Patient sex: F
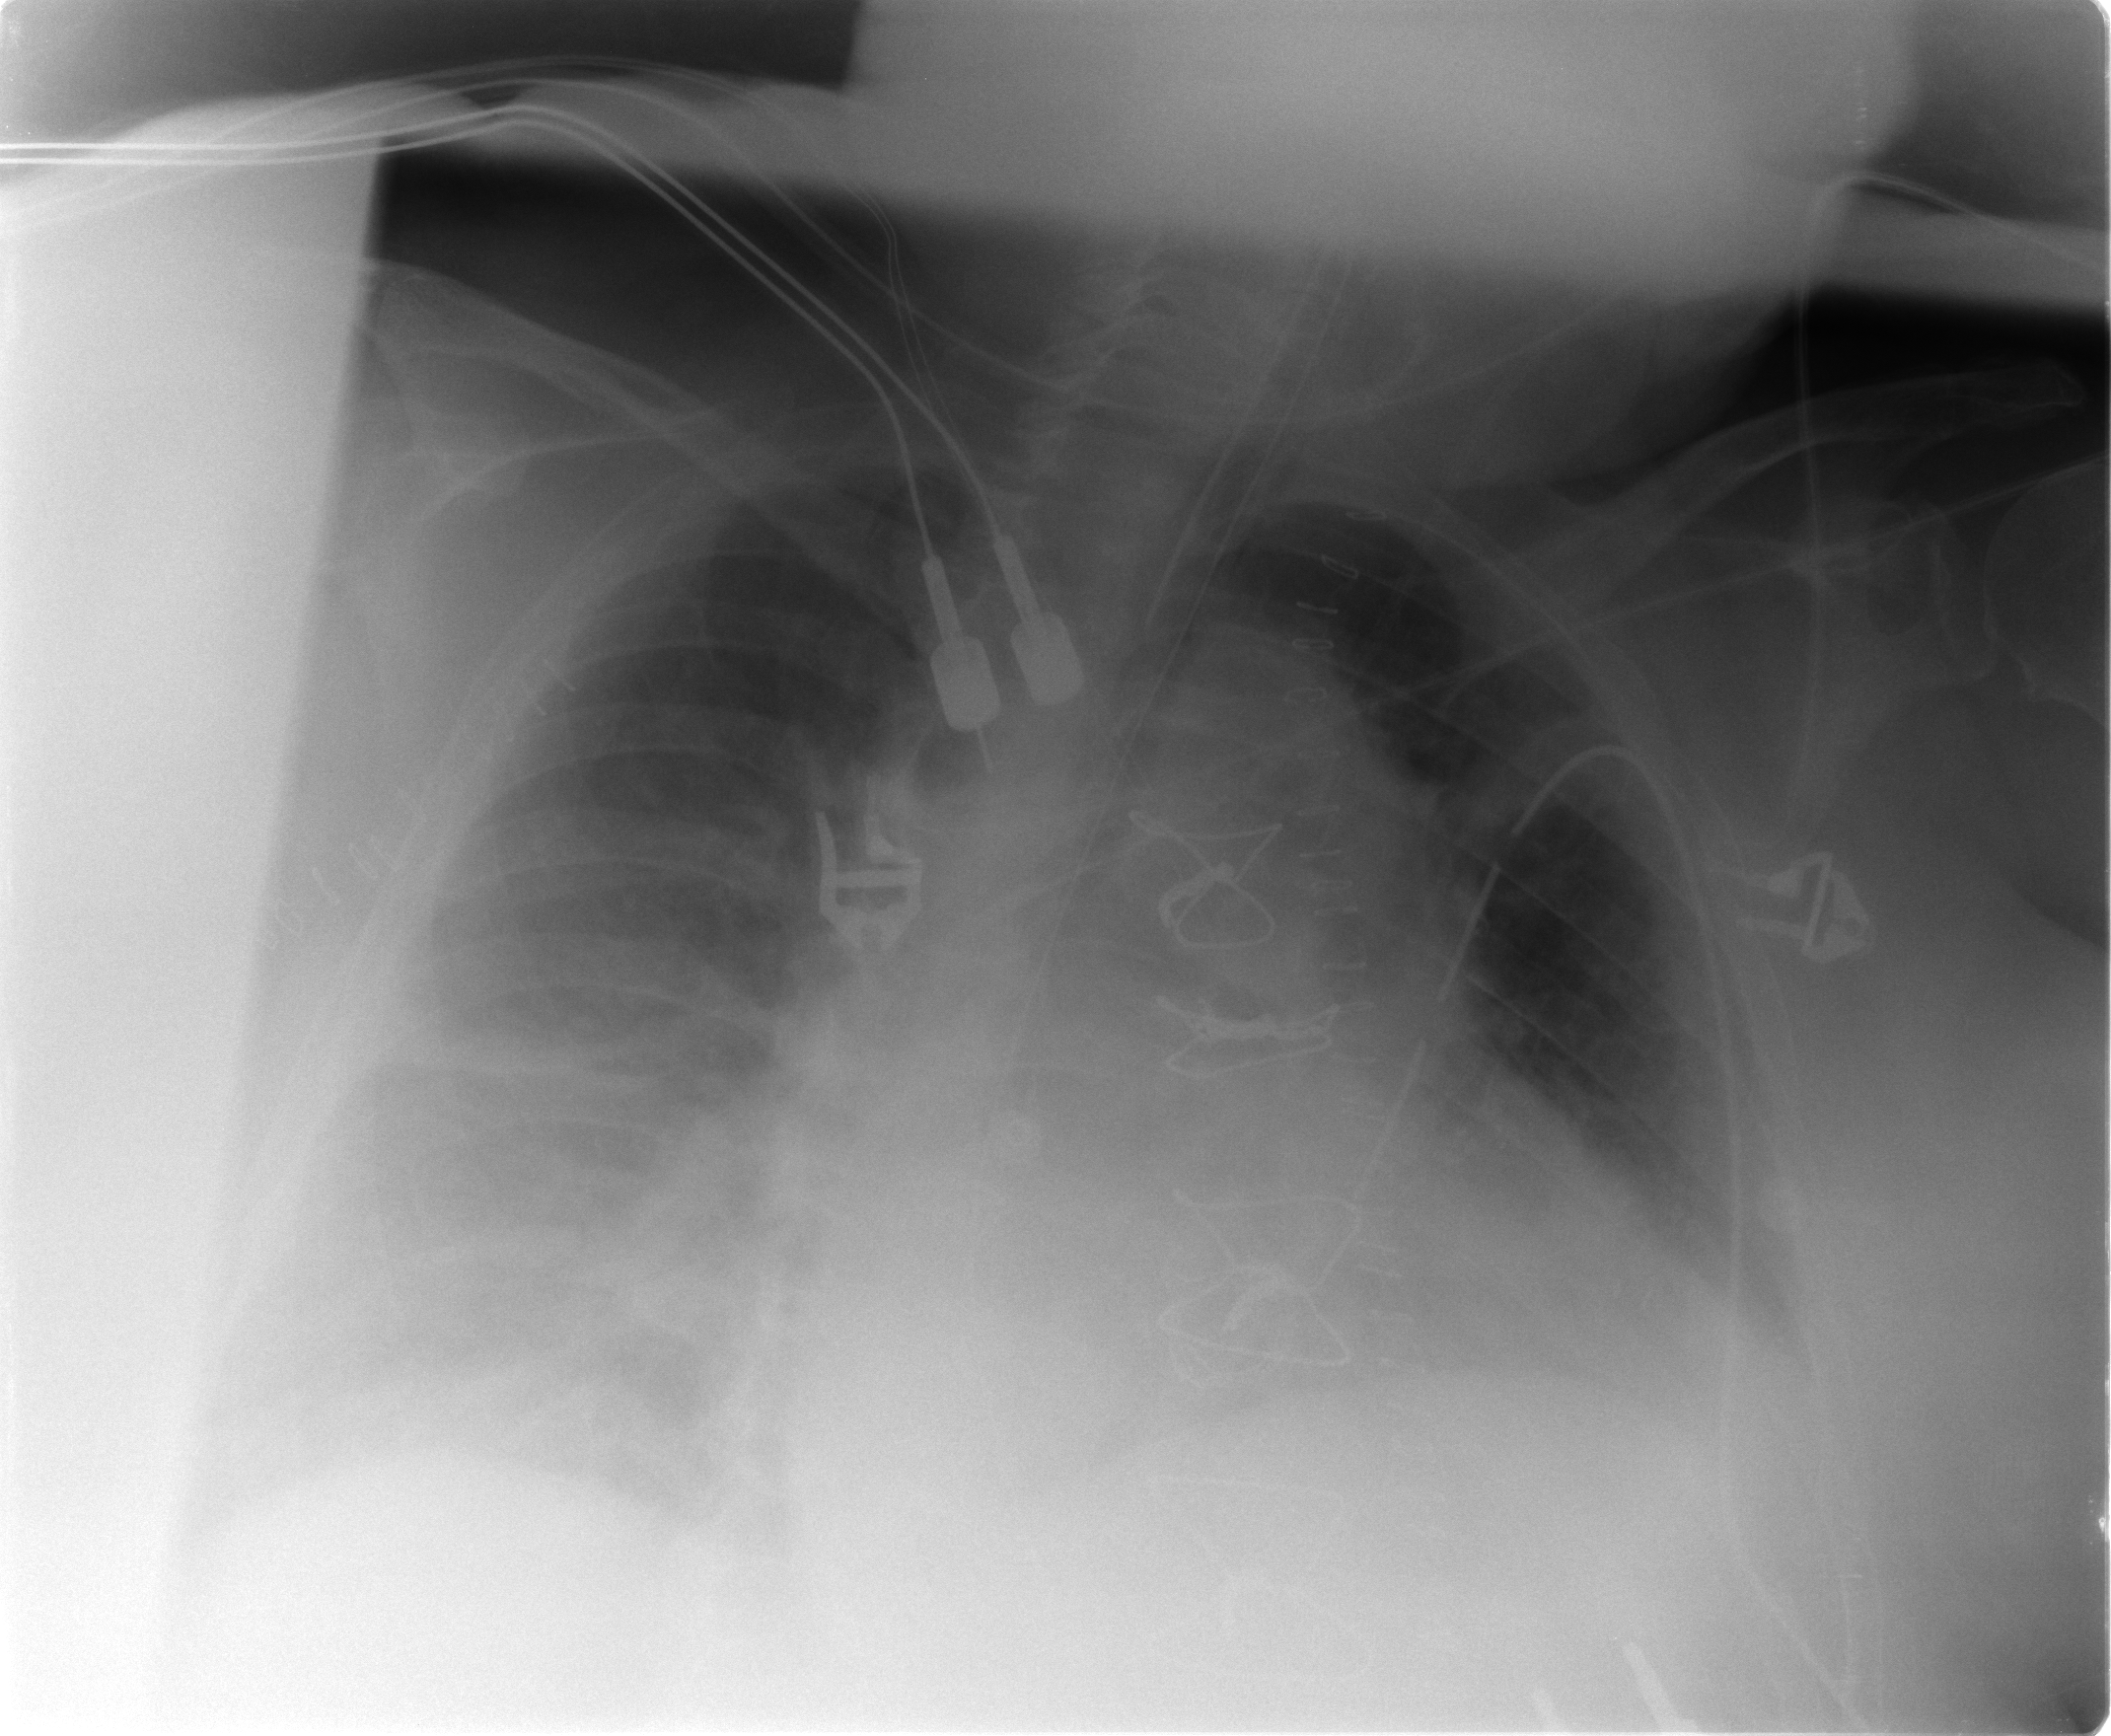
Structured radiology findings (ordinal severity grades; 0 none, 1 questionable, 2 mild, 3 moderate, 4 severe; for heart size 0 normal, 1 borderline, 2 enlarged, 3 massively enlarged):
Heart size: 3
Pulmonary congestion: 3
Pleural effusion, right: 3
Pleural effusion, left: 2
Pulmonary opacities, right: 2
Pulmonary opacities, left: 2
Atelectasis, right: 3
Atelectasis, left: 2